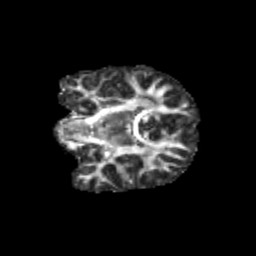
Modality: FA
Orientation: coronal
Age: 9
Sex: male
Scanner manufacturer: siemens
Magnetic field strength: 3 T
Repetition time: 3.8 s
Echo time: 0.07 s